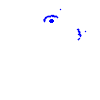
Particle: electron